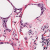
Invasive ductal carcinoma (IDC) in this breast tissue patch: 0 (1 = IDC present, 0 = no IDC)